Question: On my HTML Page, I have the following script.
'''
var request = $.ajax({
url: 'http://localhost:1337/testservice.svc/rest/BillingPatterns',
dataType: 'json',
success: function(data){alert('test');},
});
request.fail(function(jqXHR, textStatus) {
alert( "Request failed: " + textStatus );
});
'''
This returns
Using fiddler2 (inspects http traffic), I can see the request, and that the response is:
'''
HTTP/1.1 200 OK
Content-Type: application/json; charset=utf-8
Server: Microsoft-IIS/7.5
X-Powered-By: ASP.NET
Date: Thu, 03 Nov 2011 16:11:05 GMT
Content-Length: 159
{"Anniversary":false,"BillingPatternCode":6,"BillingPatternDesc":"Monthly Anniversary ","Frequency":1,"Monthly":true,"QuarterDayType":null,"QuarterDays":false}
'''

But it will not display. No matter what I have tried. Yes I have tried alert(data.BillingPatternDesc)
It doesnt seem to be executing the "success" function.
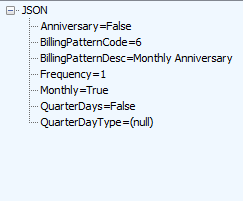
Answer: Your code as provided looks correct to me. My guess is that the problem could be in your URL. Your JSON request is to 'http://localhost:1337/Myservice.svc/rest/BillingPatterns'; is the page running your script also running under 'localhost:1337'? If not, your browser will not allow you to fetch the JSON because it's considered a cross-domain request.
If you really need to get a JSON resource in a different domain/port, you could use JSONP instead.